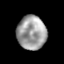
Tissue: prostate
Cell type: Myeloid cells
Senescence score: 0.2508
Nuclear area (px): 965
Mean DAPI intensity: 157.051